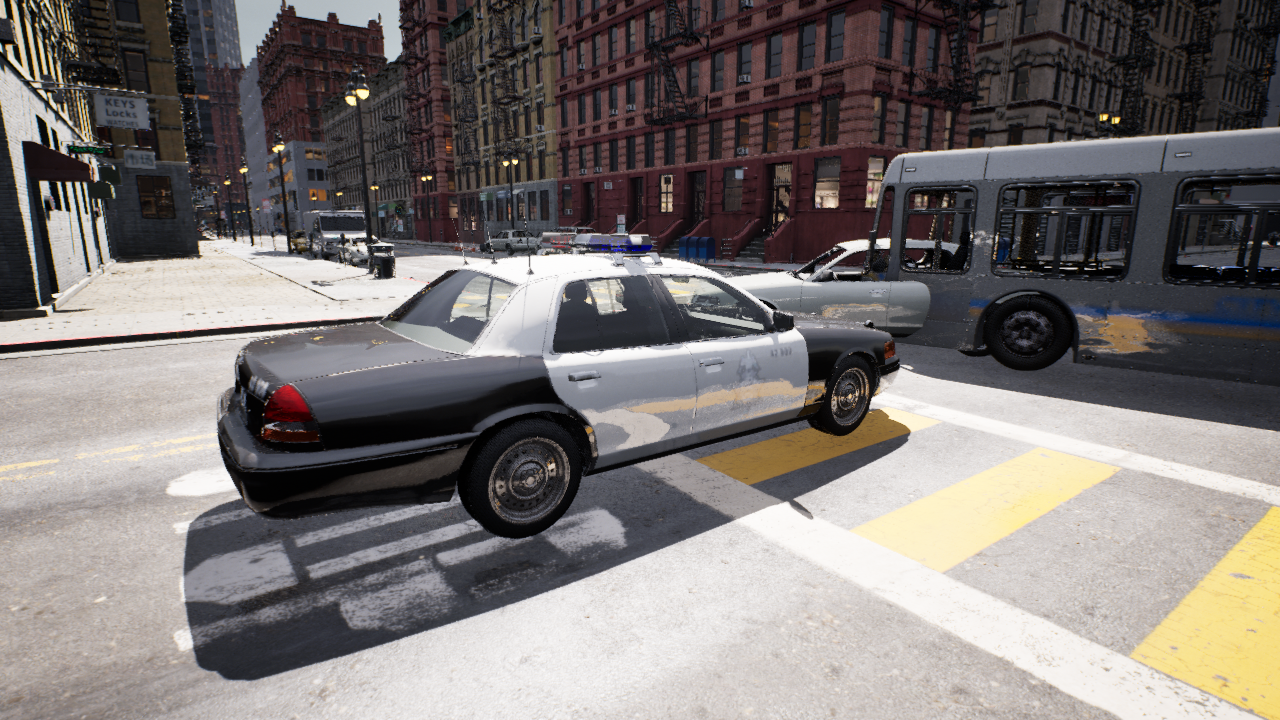
Venue: residential
Lighting: clear day
Vehicle rig: sedan